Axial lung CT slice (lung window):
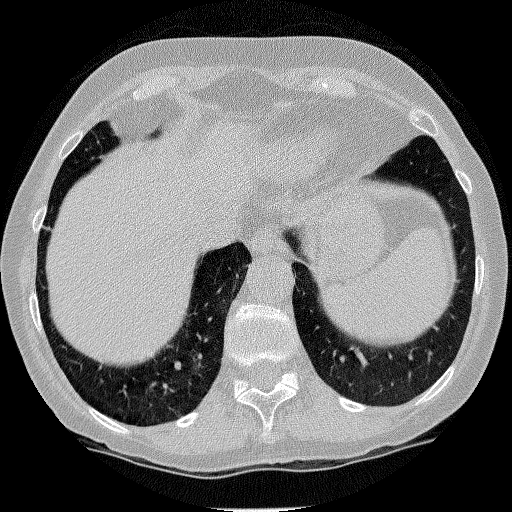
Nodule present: no